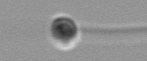
Label: flagellate